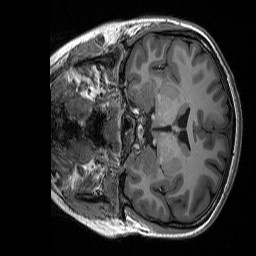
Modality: T1w
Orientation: coronal
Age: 20
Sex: female
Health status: healthy
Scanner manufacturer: siemens
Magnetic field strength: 3 T
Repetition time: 2.3 s
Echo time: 0.00298 s